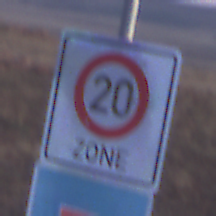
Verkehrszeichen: BeginnZone20
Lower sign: Sackgasse
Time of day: SunriseSunset
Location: Outdoor (Nature)
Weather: Clear
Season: NotSpecified
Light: Natural